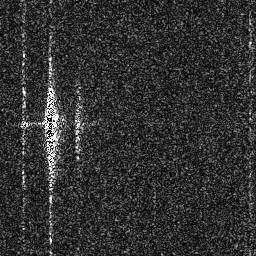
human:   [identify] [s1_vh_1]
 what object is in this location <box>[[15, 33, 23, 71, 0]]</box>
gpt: <ref>1 large ship at the left</ref>